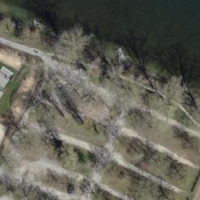
EUNIS habitat code: 53
Species observed at this site:
Cepaea hortensis
Anas platyrhynchos
Aythya ferina
Fringilla coelebs
Sylvia atricapilla
Streptopelia turtur
Muscicapa striata
Phalacrocorax carbo
Larus michahellis
Cygnus olor
Castor fiber
Mareca strepera
Mergus merganser
Coccinella septempunctata
Turdus pilaris
Phoenicurus ochruros
Motacilla alba
Acrocephalus scirpaceus